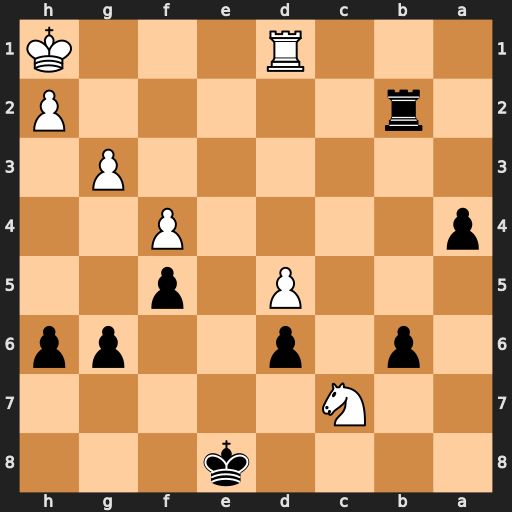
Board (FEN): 4k3/2N5/1p1p2pp/3P1p2/p4P2/6P1/1r5P/3R3K
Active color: b
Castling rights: -
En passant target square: -
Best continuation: Kd7 Na8 a3 Ra1 a2 Rxa2 Rxa2